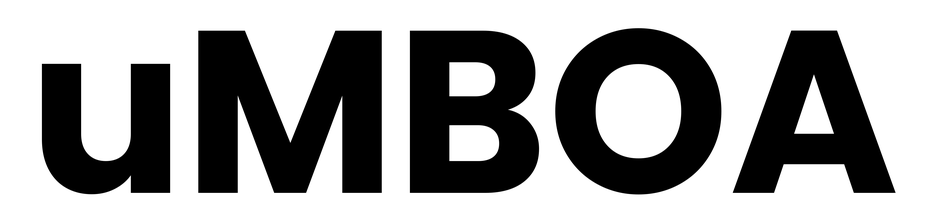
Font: Poppins-Bold